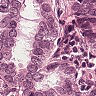
Metastatic tissue present: yes